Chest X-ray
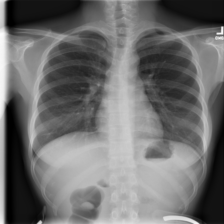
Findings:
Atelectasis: negative
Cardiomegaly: negative
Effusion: negative
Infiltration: negative
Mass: negative
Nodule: negative
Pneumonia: negative
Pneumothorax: negative
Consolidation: negative
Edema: negative
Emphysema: negative
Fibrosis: negative
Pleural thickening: negative
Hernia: negative